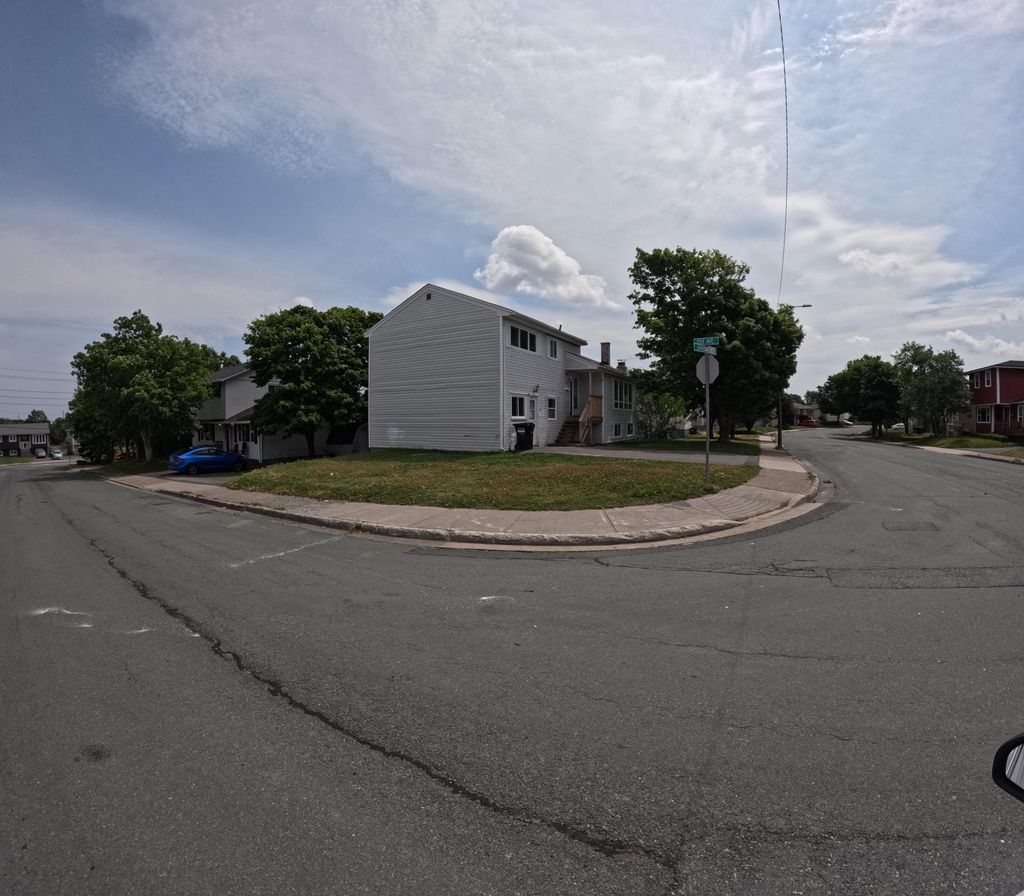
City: st_johns